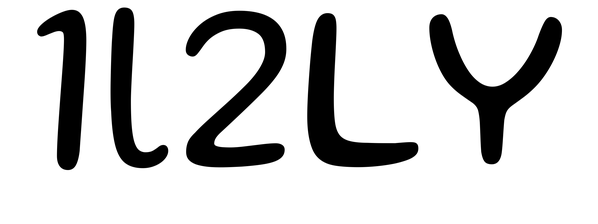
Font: Gluten_Light